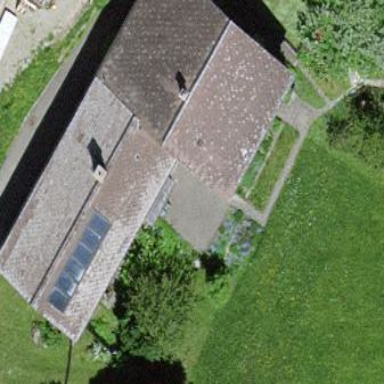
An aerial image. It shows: Detached building with gabled roof.